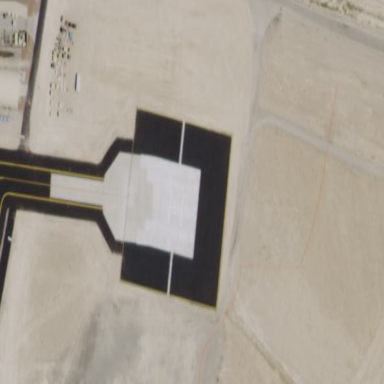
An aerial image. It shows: Image of helipad at airport.